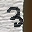
Label: 3